Field crop: maize
Growth stage: 2
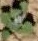
Species: chenopodium